Question: I am creating a mobile app which allows me to measure the dimensions for the mattress. Currently, I am using the following design:

As you can note that using this kind of user interface on a mobile device is cumbersome. I am looking for ideas on how this control/interface can be improved for mobile devices? The width and height component has additional fraction measurements components.
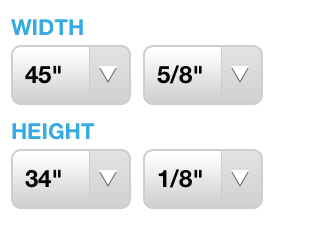
Answer: Use a <URL> to let the user change the width and height fields. When the user taps on one of the fields, show a picker with two columns: inches and fractions. Or, set both length and width at the same time with four columns:

This is the kind of thing that a picker view is designed for.
> How would it be possible to have a single picker view with 4 columns where Width and Height can have two different values. Usually all the values in the picker are related to a single entity.
Aren't these values all related to a single entity also? They're all attributes of the mattress size. It would be strange to have a picker where the columns weren't all somehow related to the same thing, but you can define the scope of that thing (e.g. mattress size). Technically, all that's necessary to make the picker work is for the delegate to know what to put in each column and how to interpret the user's selection.